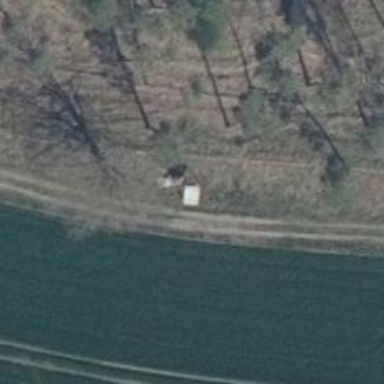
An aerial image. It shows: Hunting stand.